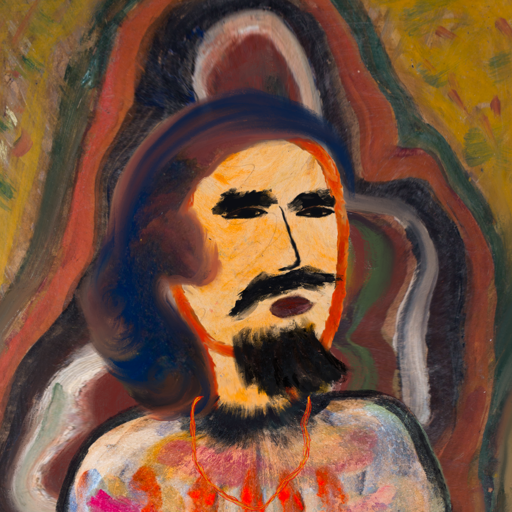
Background: AfterRaid, Head And Neck Side: Experience, Face Side: Mosgoul, Bust: Childish, Hair Side: Mother_And_Son_Son, Head Accessory: Blank, Second Necklace: Gypsy_Mother_2, Necklace: Blank, Baby: Blank